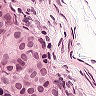
Metastatic tissue present: yes